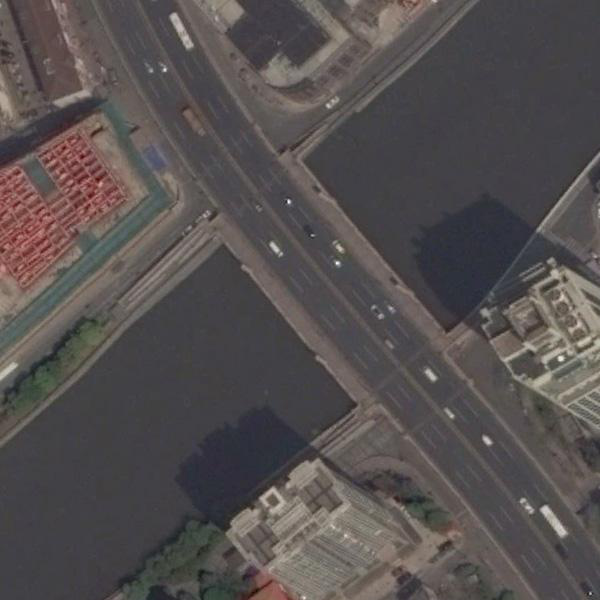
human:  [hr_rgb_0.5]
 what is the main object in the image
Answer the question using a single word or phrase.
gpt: bridge